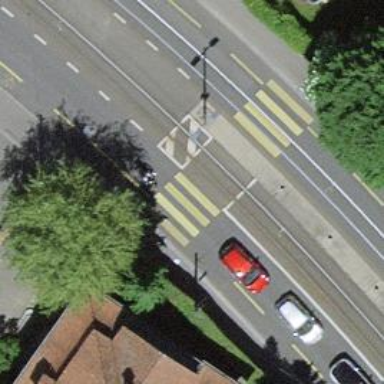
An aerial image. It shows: Tram crossing on the railway.